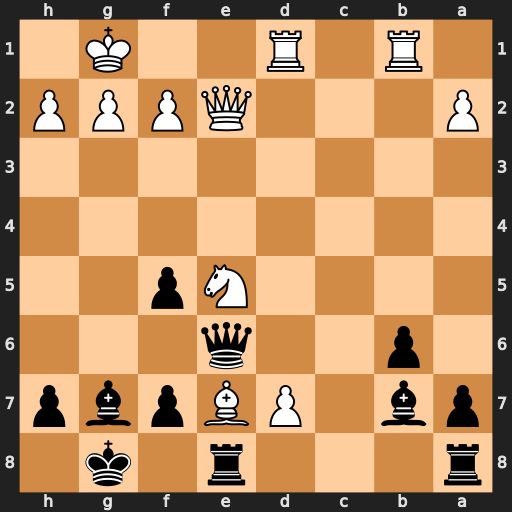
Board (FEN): r3r1k1/pb1PBpbp/1p2q3/4Np2/8/8/P3QPPP/1R1R2K1
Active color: b
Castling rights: -
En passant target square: -
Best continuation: Bxe5 dxe8=Q+ Rxe8